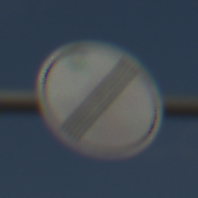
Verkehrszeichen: EndeSaemtlicherBegrenzungen
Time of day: MorningAfternoon
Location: Outdoor (Suburban)
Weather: PartlyCloudy
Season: NotSpecified
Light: Natural